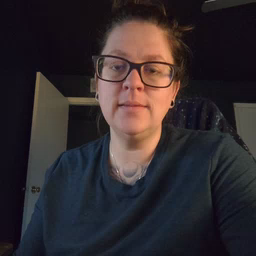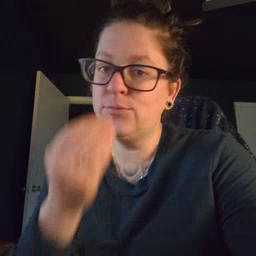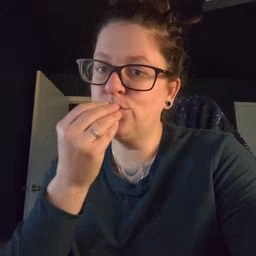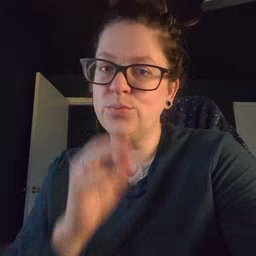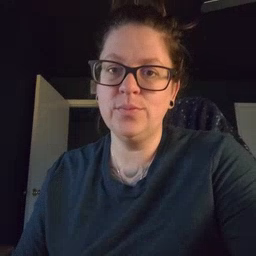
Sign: food